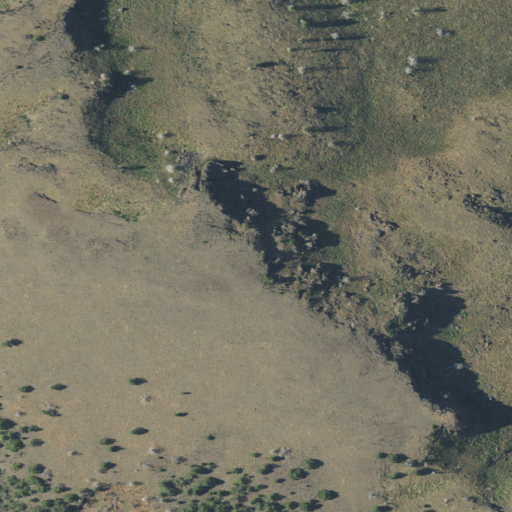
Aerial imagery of mountain in Oregon named Duck Creek Butte containing grassland, shrub, and evergreen forest